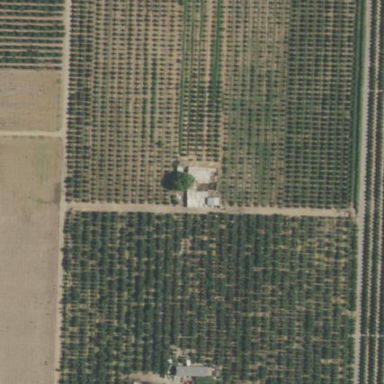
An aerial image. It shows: Orchard filled with plum trees.